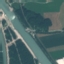
Label: River